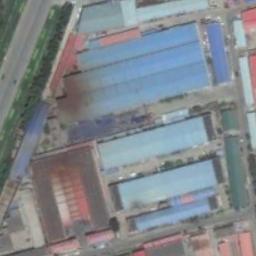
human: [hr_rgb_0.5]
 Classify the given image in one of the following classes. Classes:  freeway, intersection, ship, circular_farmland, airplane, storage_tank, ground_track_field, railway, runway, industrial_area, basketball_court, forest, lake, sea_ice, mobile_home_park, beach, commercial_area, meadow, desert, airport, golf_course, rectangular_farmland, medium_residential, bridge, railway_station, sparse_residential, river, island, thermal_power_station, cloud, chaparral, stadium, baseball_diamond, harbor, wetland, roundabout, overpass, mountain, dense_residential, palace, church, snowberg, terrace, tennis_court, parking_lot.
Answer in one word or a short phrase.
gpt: industrial_area